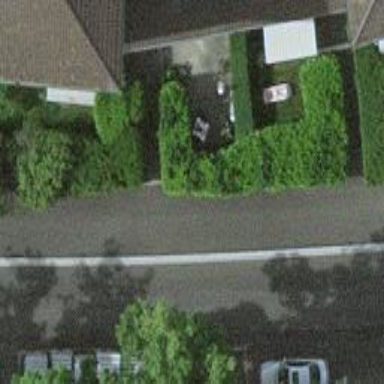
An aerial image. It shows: Bicycle parking area with bollard.